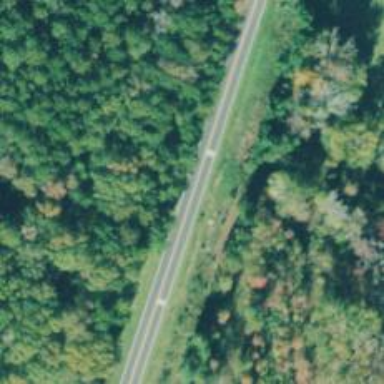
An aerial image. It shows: Tertiary road.